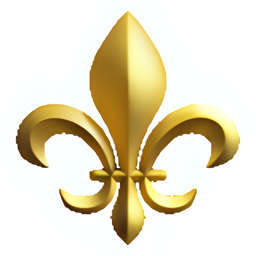
Name: fleur de lis
Emoji: ⚜
Group: Symbols
Sub-group: other-symbol